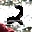
Label: 2